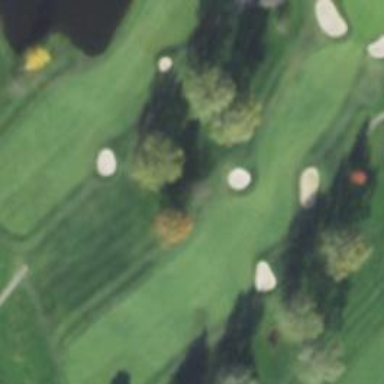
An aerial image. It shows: View of golf hole.